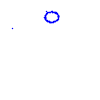
Particle: proton